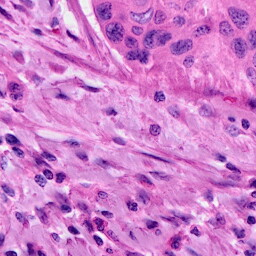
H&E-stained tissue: Cervix